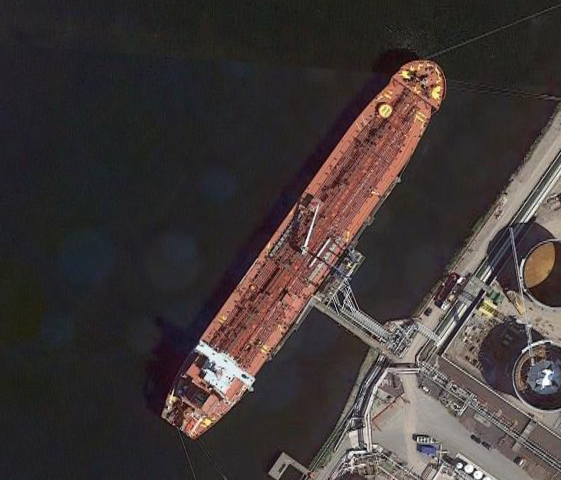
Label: Tank_ship